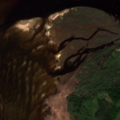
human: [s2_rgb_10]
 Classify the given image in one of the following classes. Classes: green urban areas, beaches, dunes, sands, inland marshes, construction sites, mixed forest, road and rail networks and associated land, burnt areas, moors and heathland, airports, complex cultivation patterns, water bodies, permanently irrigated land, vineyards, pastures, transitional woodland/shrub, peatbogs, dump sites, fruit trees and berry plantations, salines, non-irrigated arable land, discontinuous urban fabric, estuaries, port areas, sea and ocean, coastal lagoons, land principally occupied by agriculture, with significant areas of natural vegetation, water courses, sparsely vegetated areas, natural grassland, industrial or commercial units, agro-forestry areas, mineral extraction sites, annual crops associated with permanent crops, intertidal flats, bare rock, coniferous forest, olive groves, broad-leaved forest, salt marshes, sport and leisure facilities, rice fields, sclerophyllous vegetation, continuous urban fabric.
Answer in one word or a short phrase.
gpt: broad-leaved forest, mixed forest, transitional woodland/shrub, salt marshes, water courses, sea and ocean